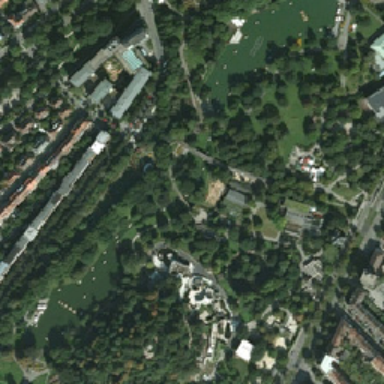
There are many green trees and two ponds in the park .